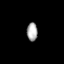
Tissue: prostate
Cell type: T cells
Senescence score: 0.2778
Nuclear area (px): 191
Mean DAPI intensity: 170.723